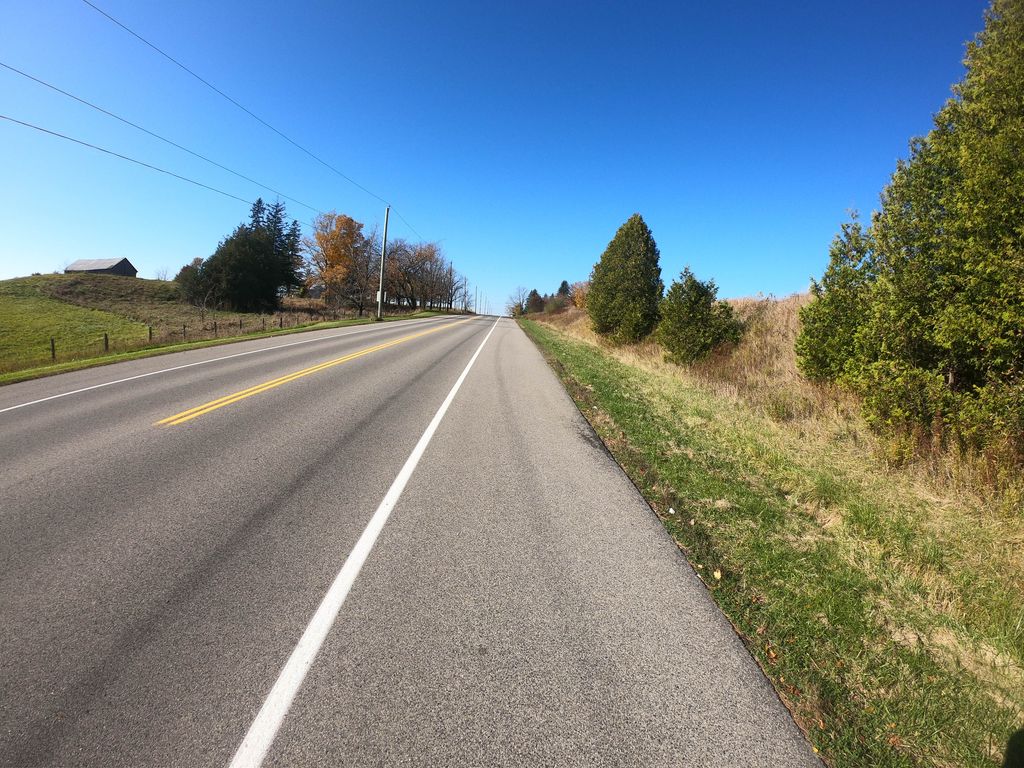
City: kitchener-waterloo